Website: home-depot
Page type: customer-info-address
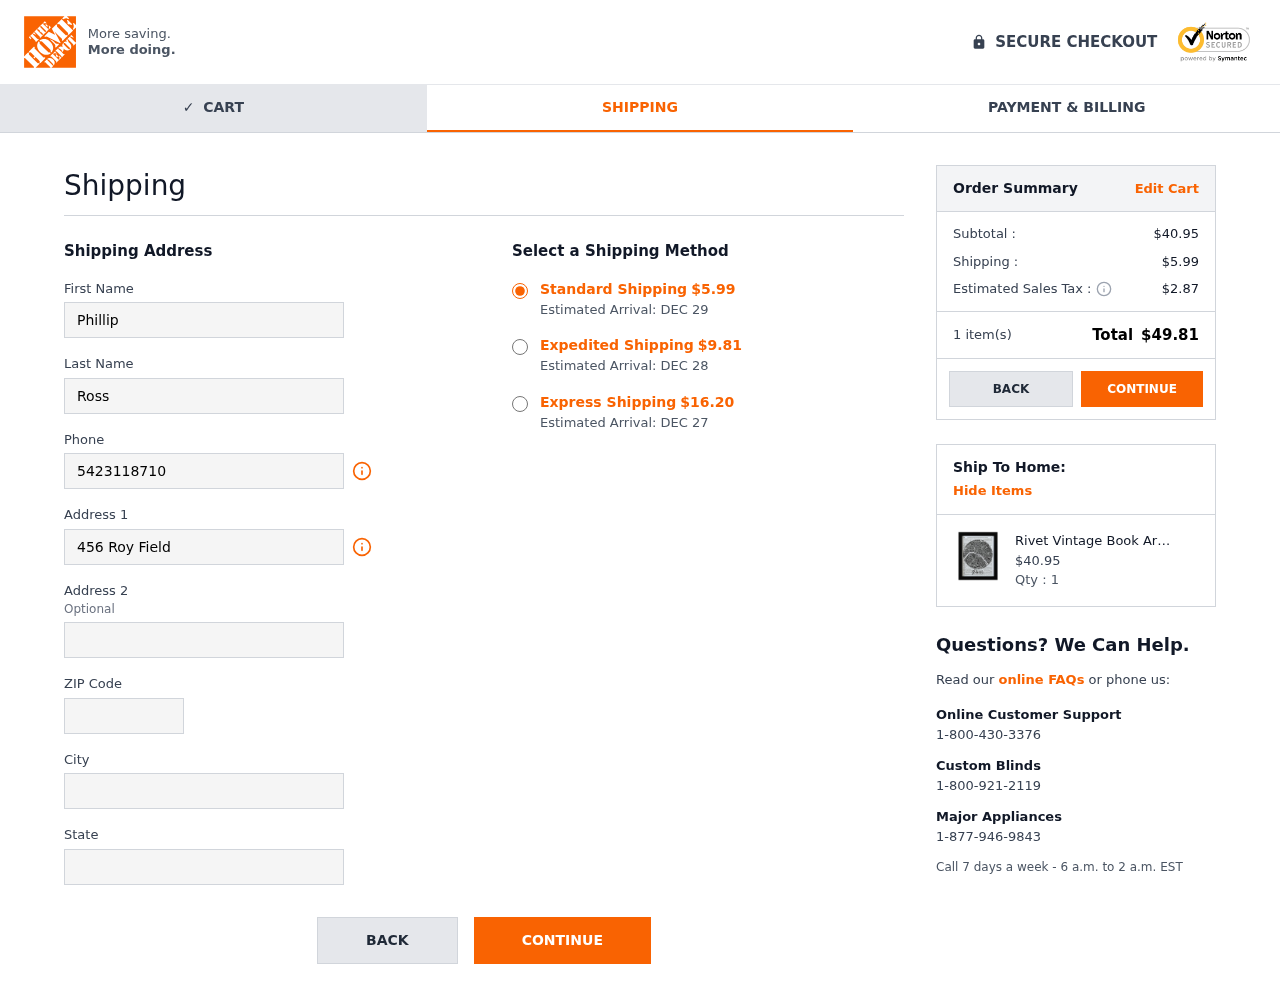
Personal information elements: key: PII_CITY
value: South Gabrielle
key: PII_FIRSTNAME
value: Phillip
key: PII_LASTNAME
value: Ross
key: PII_PHONE
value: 5423118710
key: PII_POSTCODE
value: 92674
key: PII_STATE
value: Rhode Island
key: PII_STREET
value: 456 Roy Fields Apt. 203
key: PII_STREET2
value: Suite 249
Product elements: key: PRODUCT1_NAME
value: Rivet Vintage Book Art Paris 11 x 14, Black Frame-P
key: PRODUCT1_PRICE
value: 40.95
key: PRODUCT1_QUANTITY
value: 1
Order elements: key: ORDER_SHIPPING_COST
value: $5.99
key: ORDER_DELIVERY_DATE
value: Estimated Arrival: DEC 29
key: ORDER_SHIPPING_COST_EXPEDITED
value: $9.81
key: ORDER_DELIVERY_DATE_EXPEDITED
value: Estimated Arrival: DEC 28
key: ORDER_SHIPPING_COST_EXPRESS
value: $16.20
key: ORDER_DELIVERY_DATE_EXPRESS
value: Estimated Arrival: DEC 27
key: ORDER_SUBTOTAL
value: $40.95
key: ORDER_TAX
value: $2.87
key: ORDER_NUM_ITEMS
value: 1 item(s)
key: ORDER_TOTAL
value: $49.81